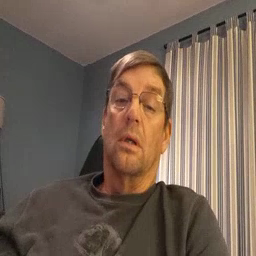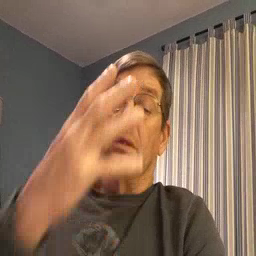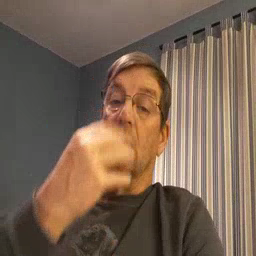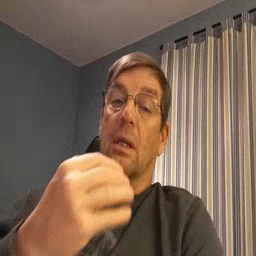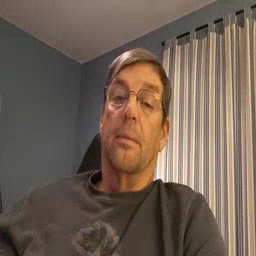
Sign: sleep